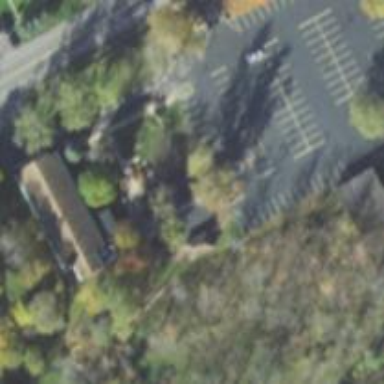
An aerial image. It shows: Parking area.